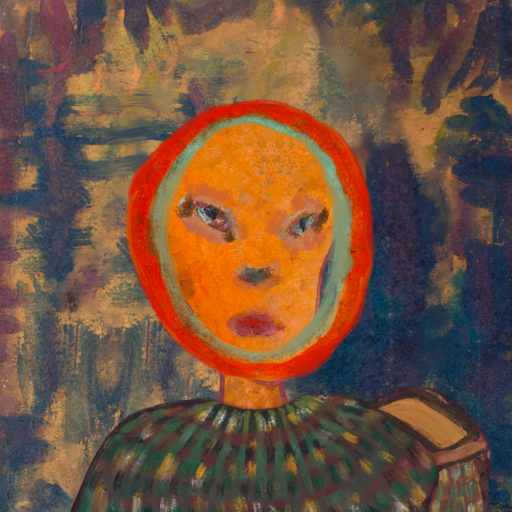
Background: InTheSun, Head And Neck Front: Hypocrite, Face Front: Boggyland, Bust: After_Raid, Hair Front: Sisters, Head Accessory: Blank, Second Necklace: Blank, Necklace: Blank, Baby: Blank